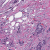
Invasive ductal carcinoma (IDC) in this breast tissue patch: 1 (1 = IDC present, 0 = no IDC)